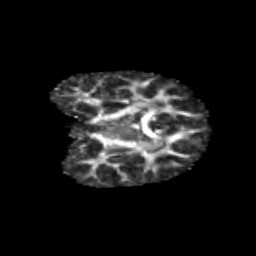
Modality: FA
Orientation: coronal
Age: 11
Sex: female
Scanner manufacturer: siemens
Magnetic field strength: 3 T
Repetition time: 3.8 s
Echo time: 0.07 s